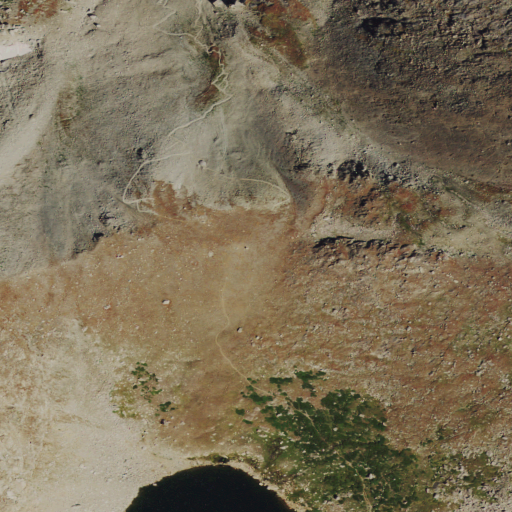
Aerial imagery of gap in Wyoming named Haily Pass containing grassland, shrub, barren land, and open water